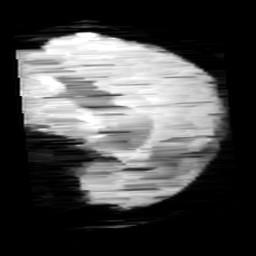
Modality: minIP
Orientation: sagittal
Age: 9
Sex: male
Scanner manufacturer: siemens
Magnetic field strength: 3 T
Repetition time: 0.027 s
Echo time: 0.02 s